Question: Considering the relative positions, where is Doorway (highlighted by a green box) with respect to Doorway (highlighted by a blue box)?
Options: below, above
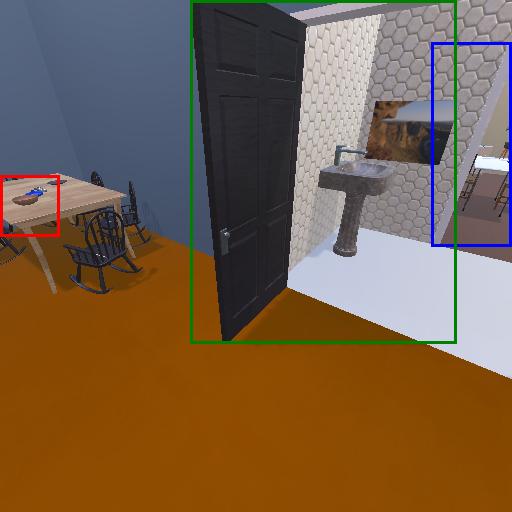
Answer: below